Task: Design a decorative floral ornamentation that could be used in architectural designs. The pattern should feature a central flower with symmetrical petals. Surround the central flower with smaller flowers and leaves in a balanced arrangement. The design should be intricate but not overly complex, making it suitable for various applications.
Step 1728:
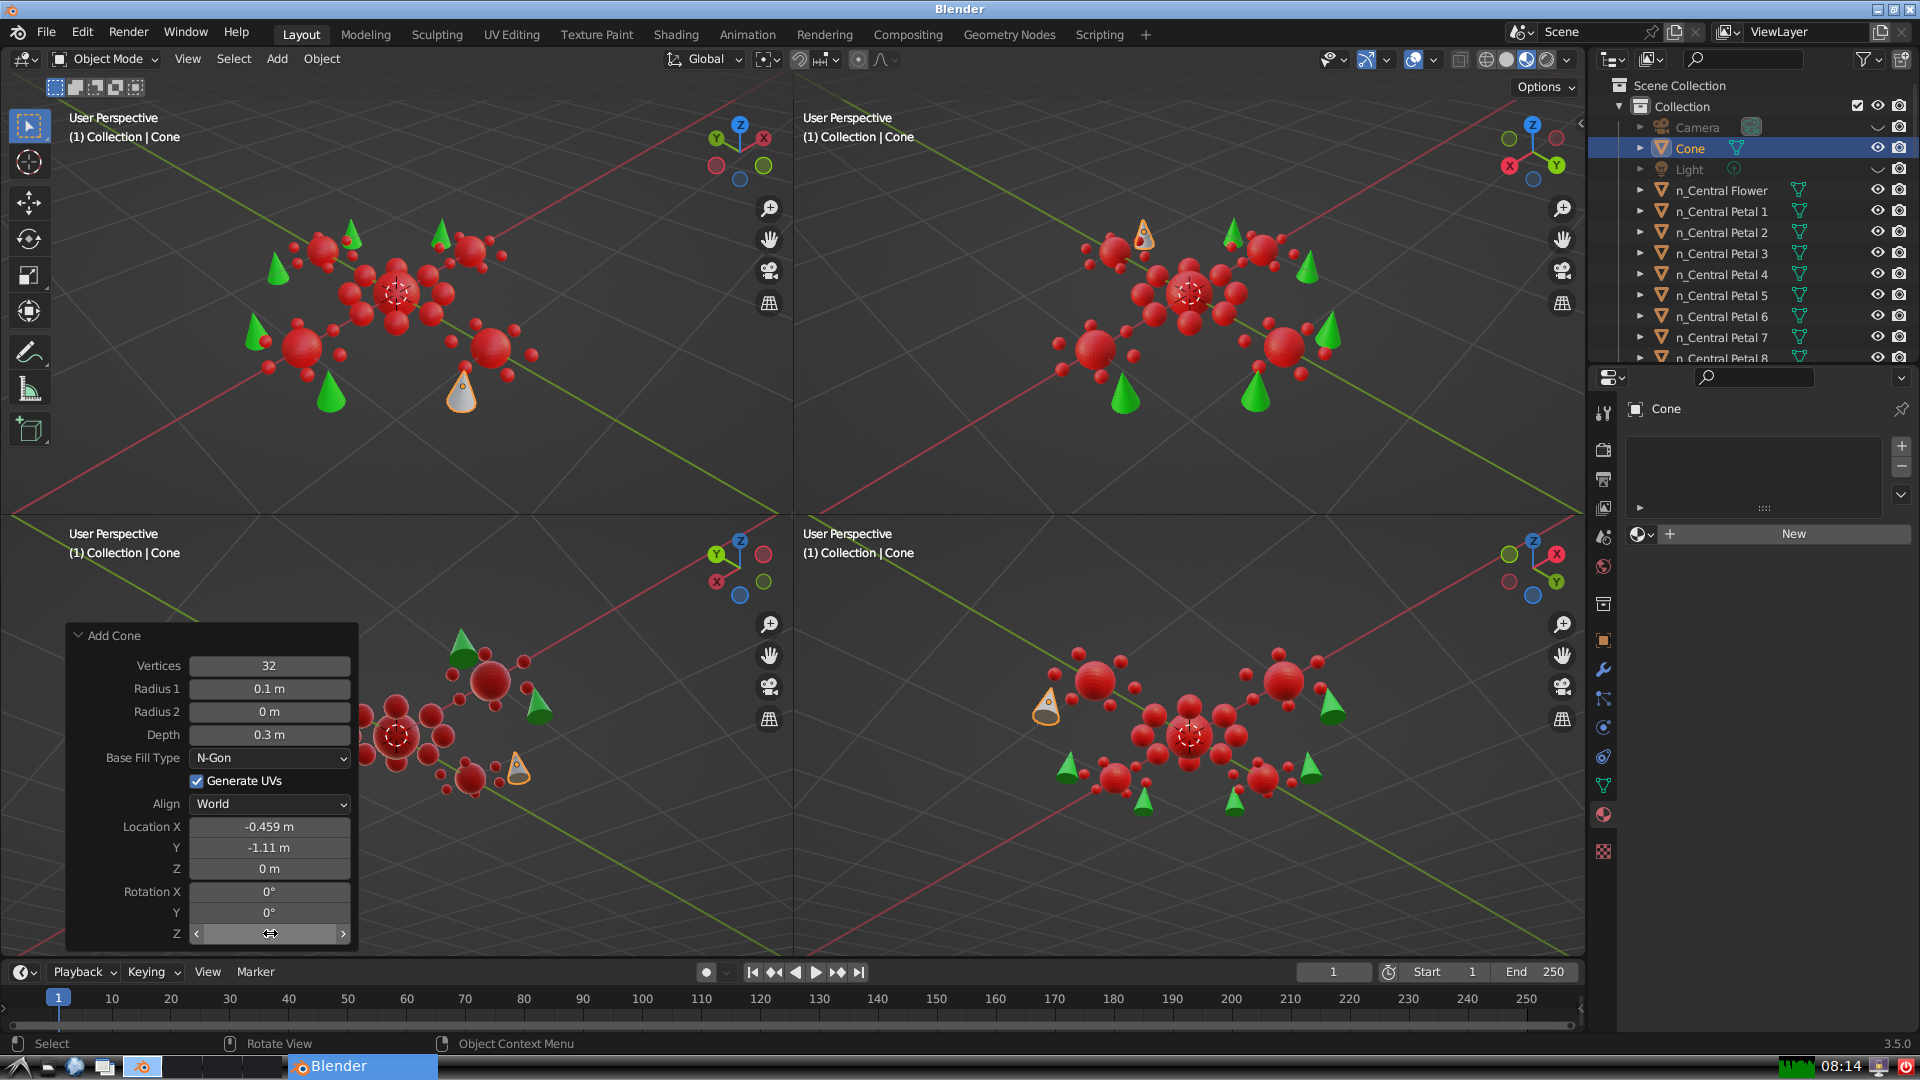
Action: click: no